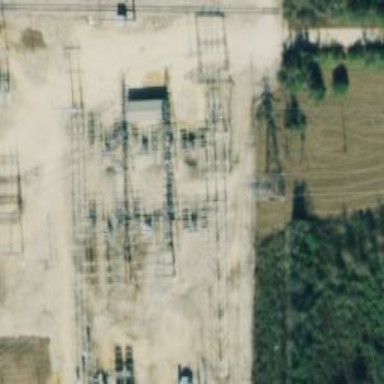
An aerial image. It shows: Switch used for power control.